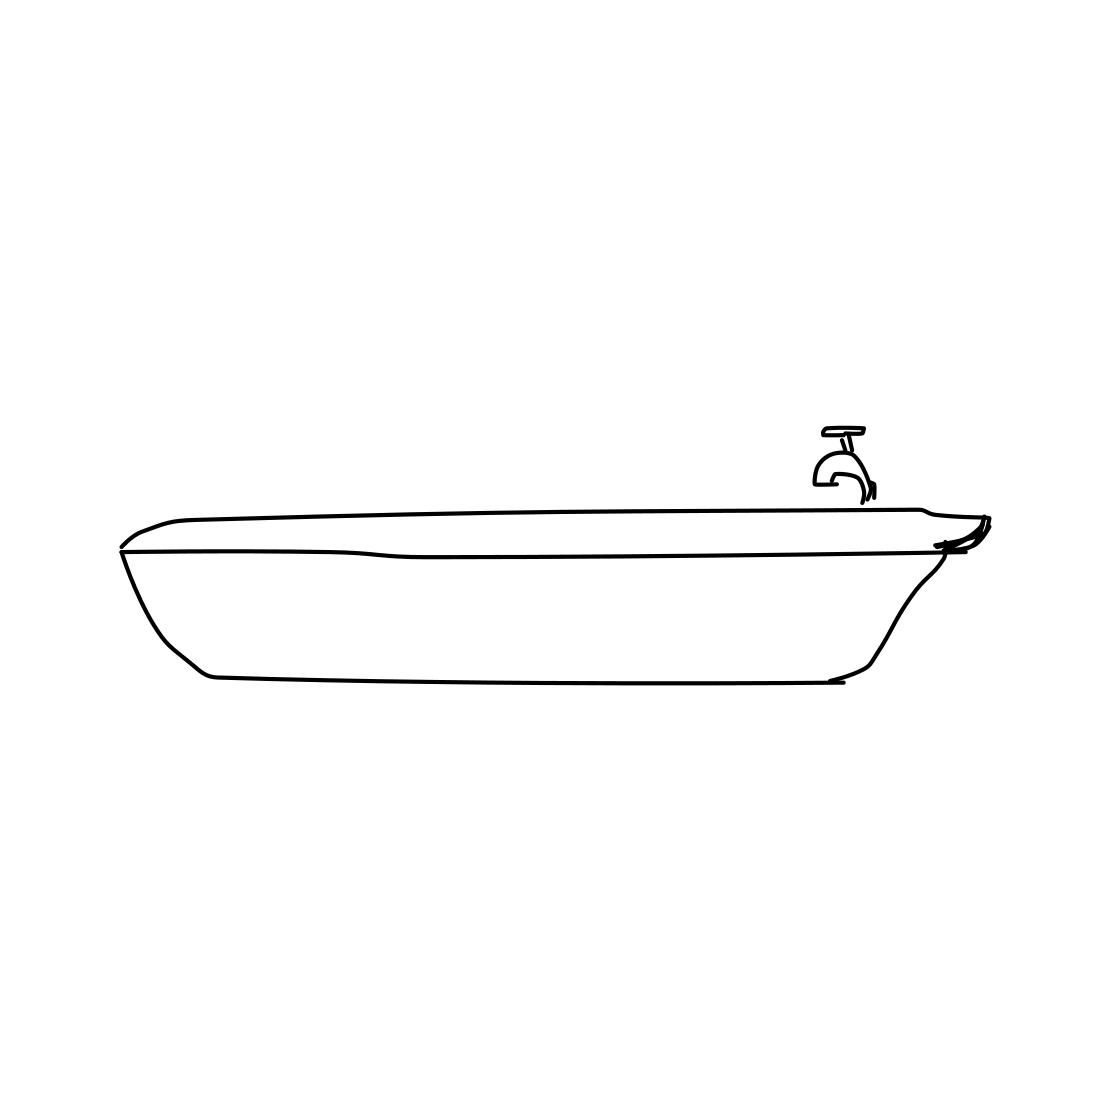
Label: bathtub